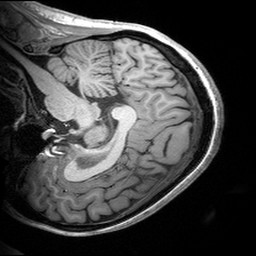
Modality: T1w
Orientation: sagittal
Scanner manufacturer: siemens
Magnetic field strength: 3 T
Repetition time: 2.53 s
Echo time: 0.00299 s